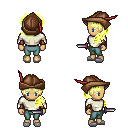
a pixel art fantasy rpg character, female body template, human, tanned skin, white long-sleeve shirt, teal pants, gold princess hairstyle, leather cap, cloth bracers, white slippers, dagger, four views (front, back, left, right), 2x2 character sprite sheet, small pixel art, hard edges, no anti-aliasing